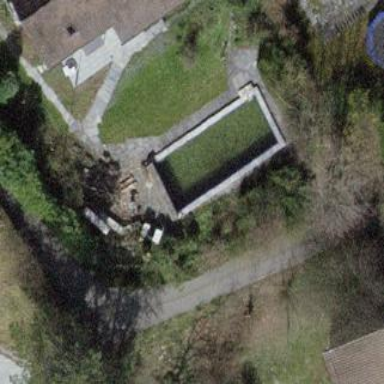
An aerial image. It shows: Swimming pool located in leisure land.